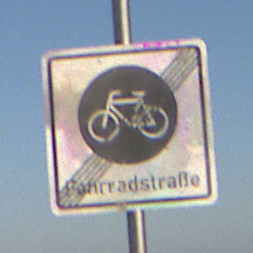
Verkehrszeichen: EndeFahrradstrasse
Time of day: MorningAfternoon
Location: Outdoor (Nature)
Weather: Clear
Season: Winter
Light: Natural